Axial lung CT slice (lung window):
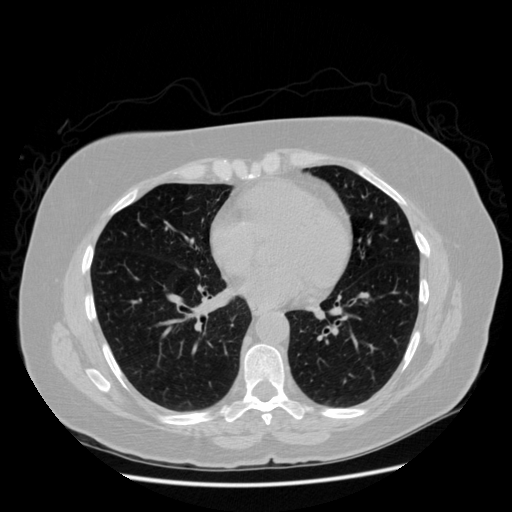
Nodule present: no